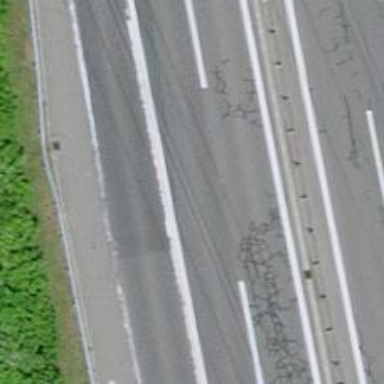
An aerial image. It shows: View of motorway.